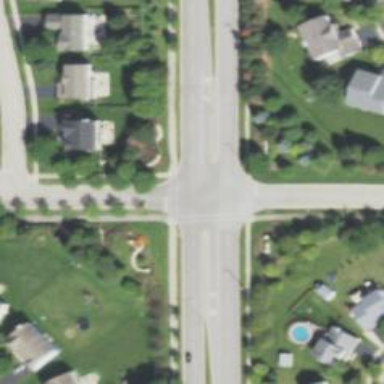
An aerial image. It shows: Uncontrolled crossing on the road.